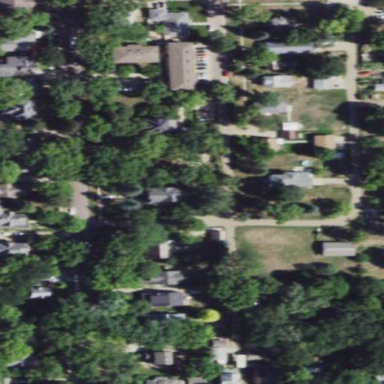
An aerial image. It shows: Neighborhood.